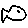
Label: fish